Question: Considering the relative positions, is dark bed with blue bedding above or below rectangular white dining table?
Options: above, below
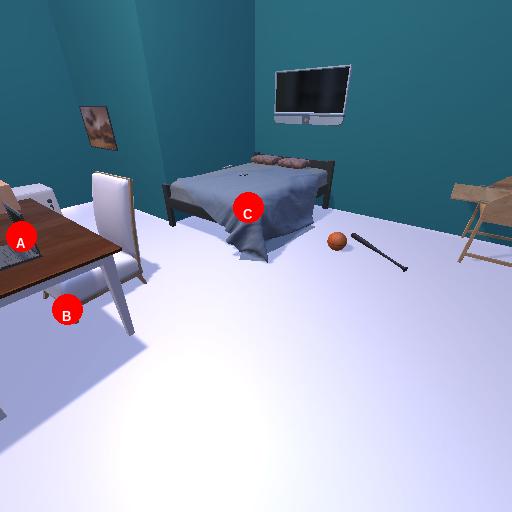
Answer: above